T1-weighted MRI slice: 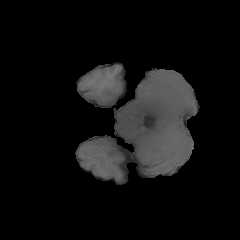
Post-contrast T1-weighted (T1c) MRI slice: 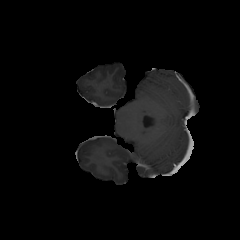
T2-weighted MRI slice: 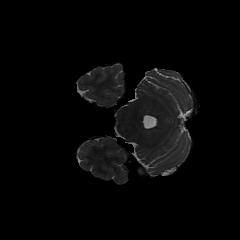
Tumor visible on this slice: no